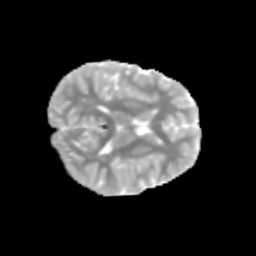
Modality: MD
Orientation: axial
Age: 9
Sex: male
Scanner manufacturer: siemens
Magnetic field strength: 3 T
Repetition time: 3.8 s
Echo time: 0.07 s